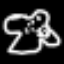
Label: frog